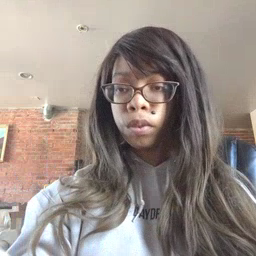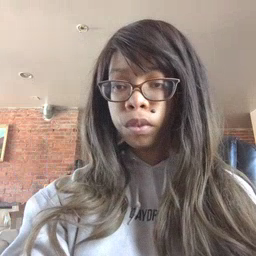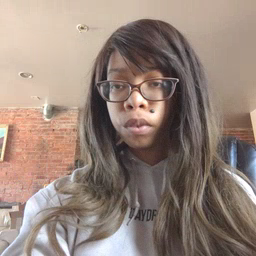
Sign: fish